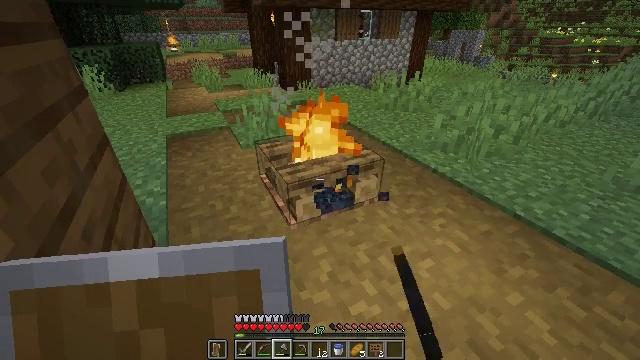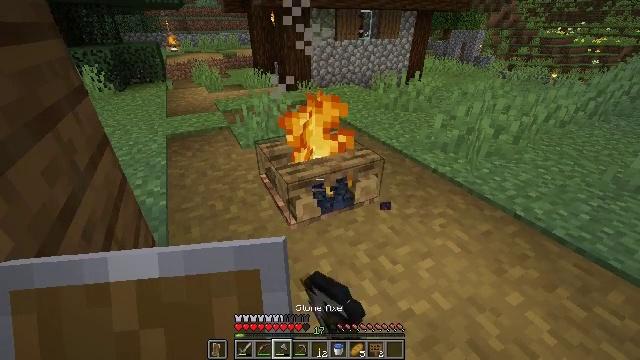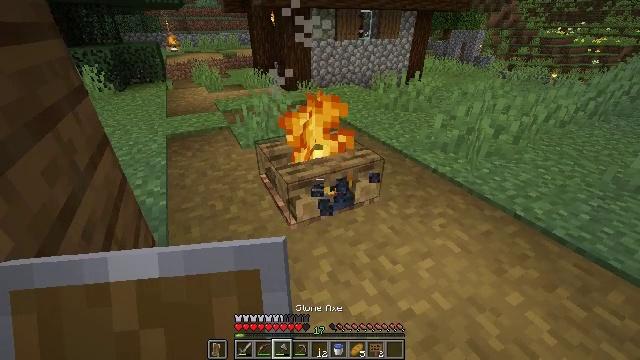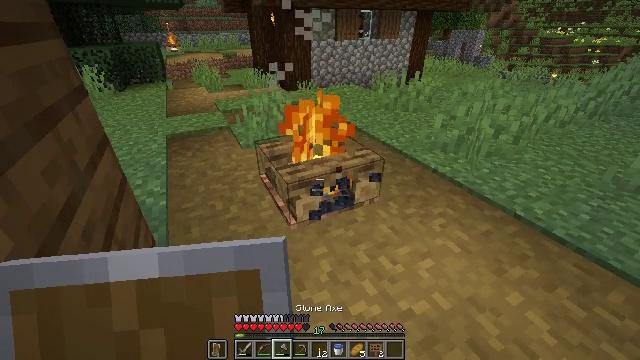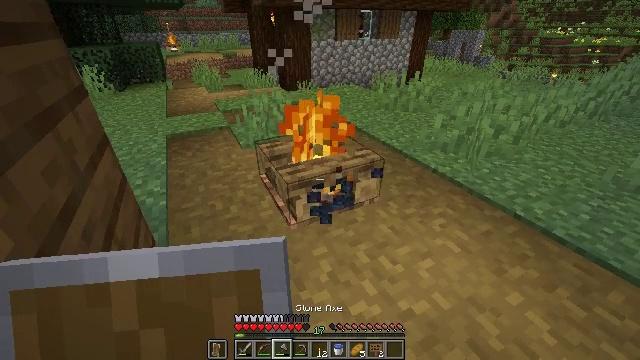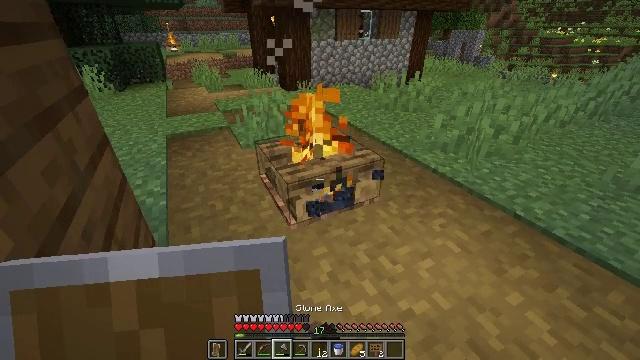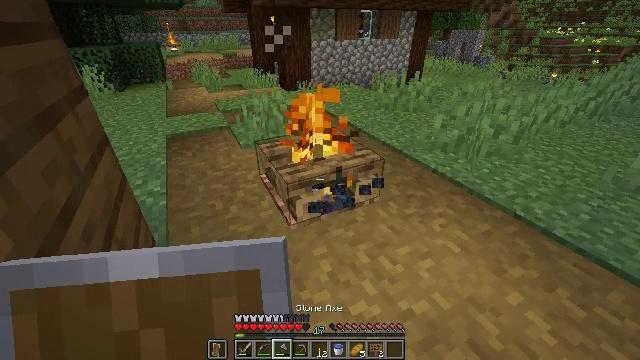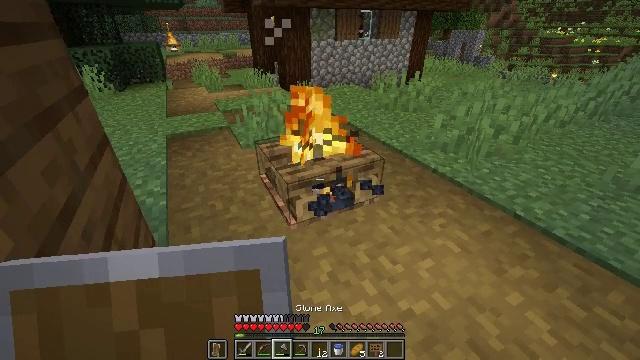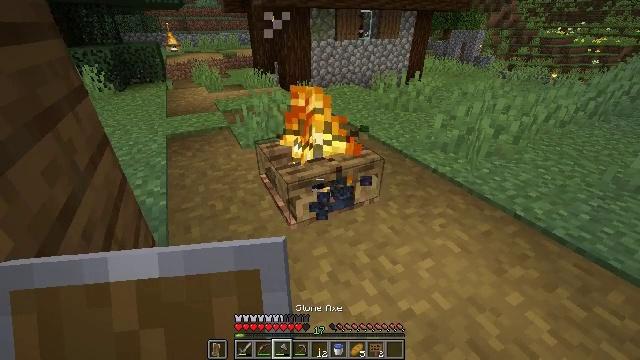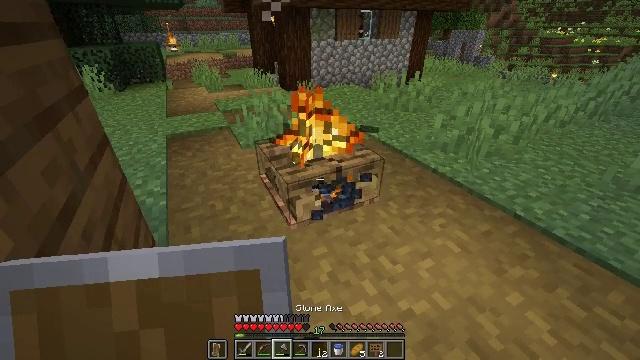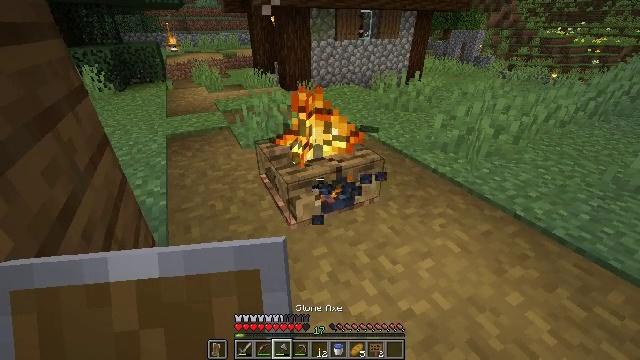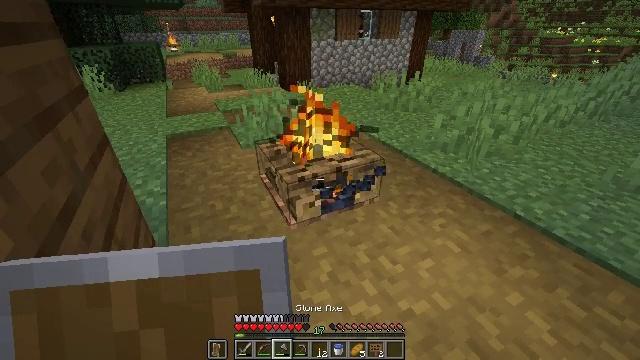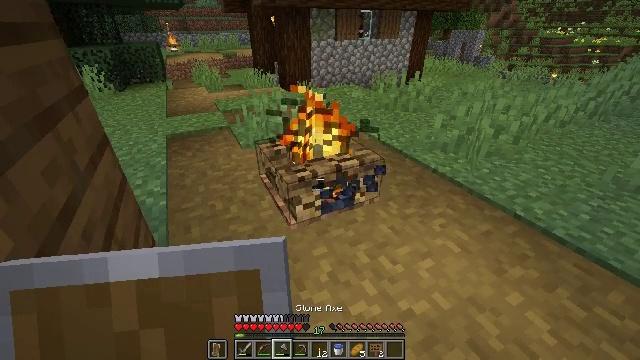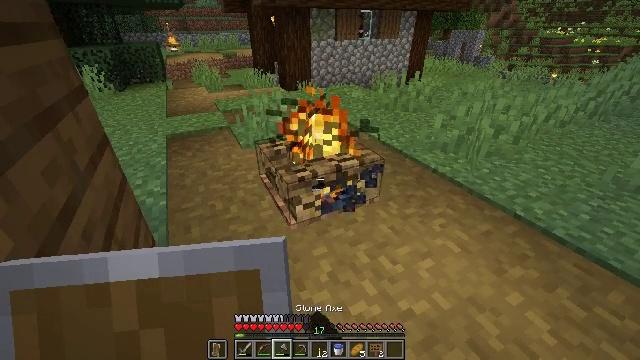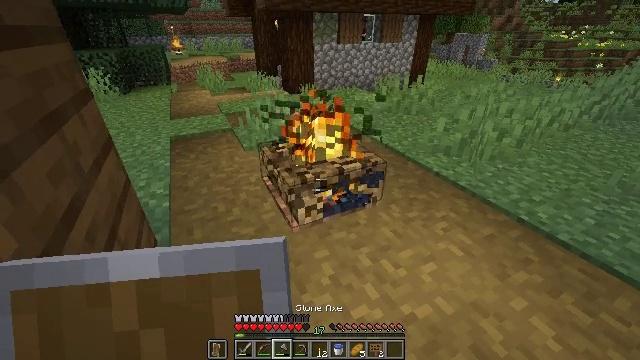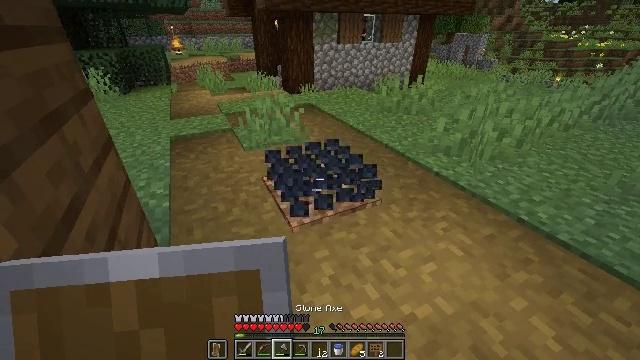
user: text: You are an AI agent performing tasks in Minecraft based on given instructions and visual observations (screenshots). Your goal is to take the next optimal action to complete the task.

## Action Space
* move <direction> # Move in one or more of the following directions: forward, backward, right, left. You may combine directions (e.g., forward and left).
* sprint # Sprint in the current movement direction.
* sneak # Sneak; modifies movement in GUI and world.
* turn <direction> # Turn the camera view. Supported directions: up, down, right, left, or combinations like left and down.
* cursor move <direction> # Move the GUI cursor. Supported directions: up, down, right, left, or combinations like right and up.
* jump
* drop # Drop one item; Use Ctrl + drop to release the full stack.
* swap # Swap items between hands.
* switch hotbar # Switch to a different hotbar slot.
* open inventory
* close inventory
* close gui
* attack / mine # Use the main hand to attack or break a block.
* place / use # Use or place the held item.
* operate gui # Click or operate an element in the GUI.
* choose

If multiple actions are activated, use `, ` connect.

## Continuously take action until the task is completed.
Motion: motion action
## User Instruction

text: Gather up the campfire.
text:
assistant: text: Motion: attack / mine, switch to hotbar 3
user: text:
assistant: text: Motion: attack / mine
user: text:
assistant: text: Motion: attack / mine
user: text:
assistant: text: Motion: attack / mine
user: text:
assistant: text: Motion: attack / mine
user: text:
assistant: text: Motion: attack / mine
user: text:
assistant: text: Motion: attack / mine
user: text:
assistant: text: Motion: attack / mine
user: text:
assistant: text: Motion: attack / mine
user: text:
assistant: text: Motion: attack / mine
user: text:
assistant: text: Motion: attack / mine
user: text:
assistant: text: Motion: attack / mine
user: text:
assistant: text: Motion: attack / mine
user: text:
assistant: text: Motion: attack / mine
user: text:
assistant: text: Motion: attack / mine
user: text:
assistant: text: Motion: attack / mine
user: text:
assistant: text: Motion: attack / mine
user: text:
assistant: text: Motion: attack / mine
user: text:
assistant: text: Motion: attack / mine
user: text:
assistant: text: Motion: move forward, attack / mine
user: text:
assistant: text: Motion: no_op